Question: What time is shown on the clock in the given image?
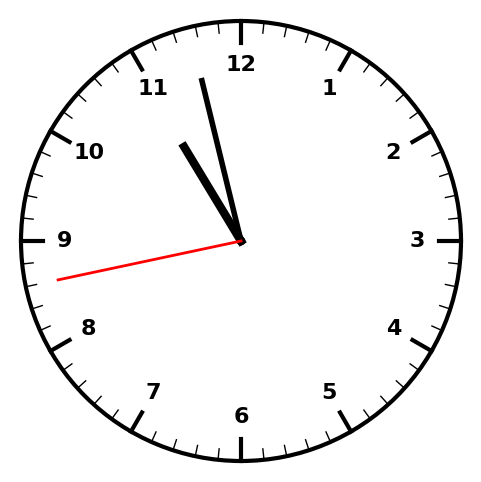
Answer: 10:57:43